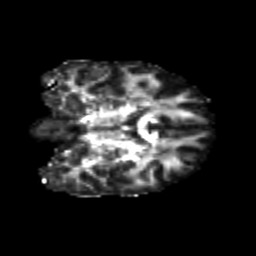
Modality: FA
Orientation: coronal
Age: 25
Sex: female
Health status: healthy
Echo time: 0.074 s